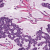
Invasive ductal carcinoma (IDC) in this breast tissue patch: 1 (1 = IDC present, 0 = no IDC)